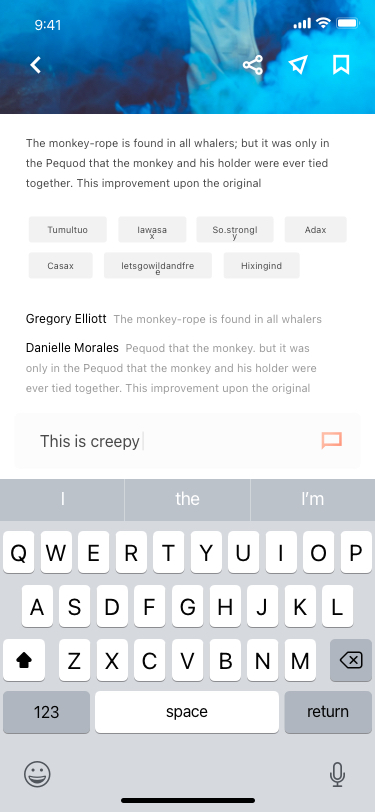
Text in this UI design:
The monkey-rope is found in all whalers; but it was only in the Pequod that the monkey and his holder were ever tied together. This improvement upon the original
Gregory Elliott  The monkey-rope is found in all whalers
Danielle Morales  Pequod that the monkey. but it was only in the Pequod that the monkey and his holder were ever tied together. This improvement upon the original
This is creepy
Tumultuo
letsgowildandfree
Iawasax
Adax
Casax
So.strongly
Hixingind